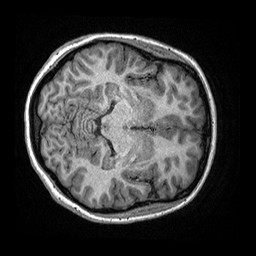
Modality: T1w
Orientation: axial
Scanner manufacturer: ge
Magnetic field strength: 3 T
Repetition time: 2.349 s
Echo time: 0.002968 s